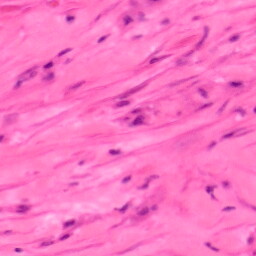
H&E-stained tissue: Colon